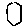
Label: hexagon